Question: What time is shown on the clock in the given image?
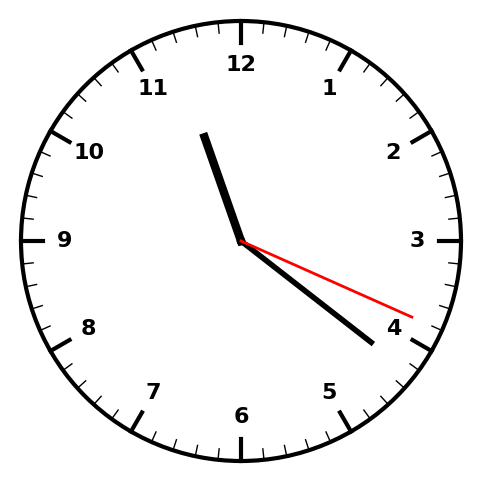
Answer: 11:21:19